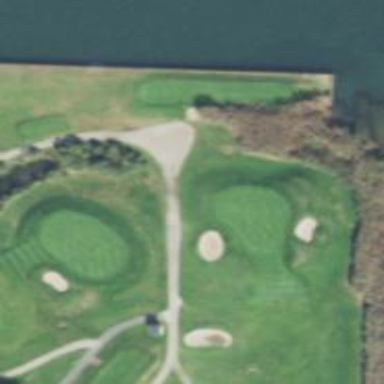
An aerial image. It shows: Path for both road and golf.